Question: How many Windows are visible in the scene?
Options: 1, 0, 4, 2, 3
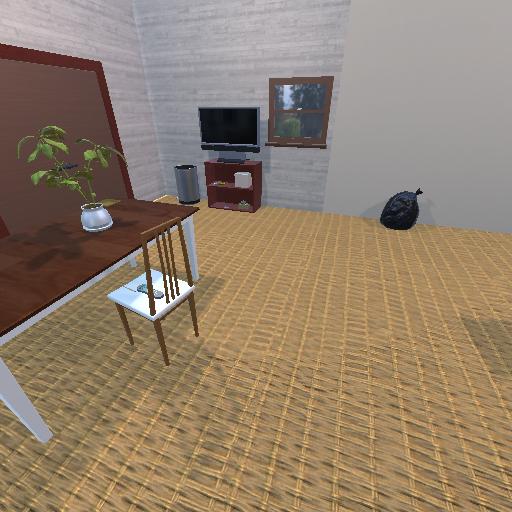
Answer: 1